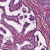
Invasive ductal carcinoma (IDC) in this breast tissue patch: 0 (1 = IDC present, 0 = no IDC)